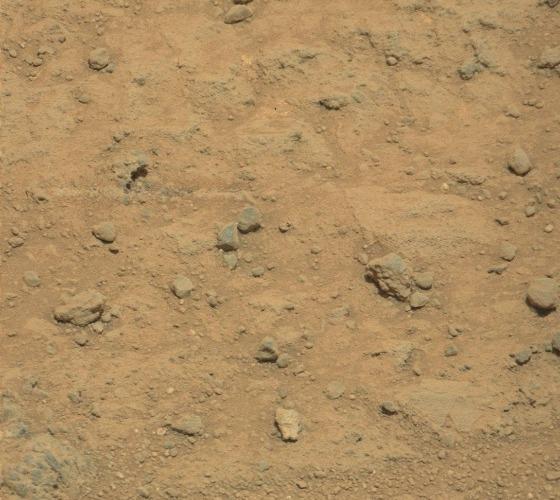
Terrain classes present: Bedrock, Gravel / Sand / Soil, Rock, Shadow